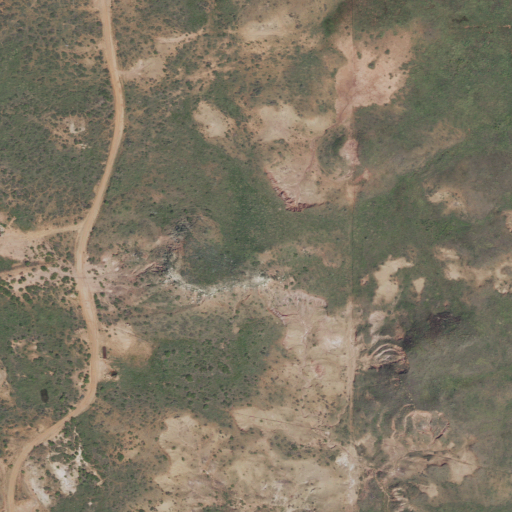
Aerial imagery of mountain in Texas named Twin Mountain containing shrub and grassland